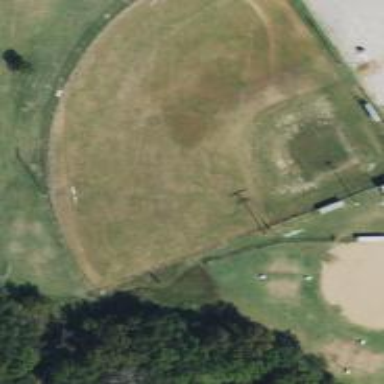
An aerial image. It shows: Softball pitch for leisure sports.